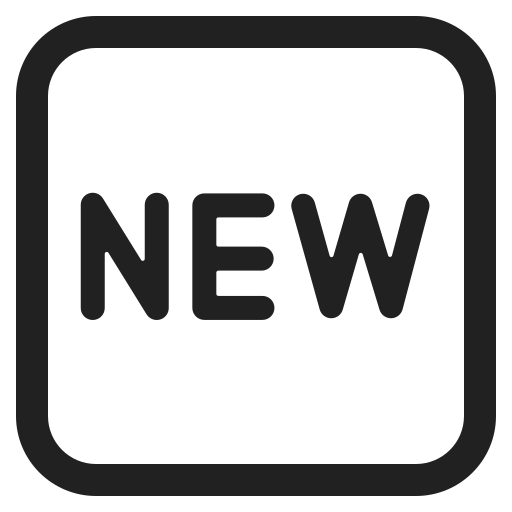
new button high contrast